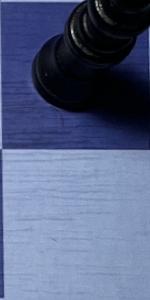
Label: Empty